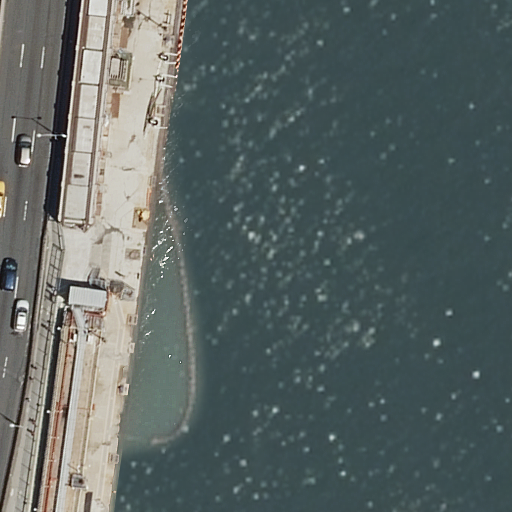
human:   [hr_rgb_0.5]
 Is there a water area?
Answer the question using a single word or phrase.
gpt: yes

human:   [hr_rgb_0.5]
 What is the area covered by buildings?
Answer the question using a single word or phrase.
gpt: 117m2

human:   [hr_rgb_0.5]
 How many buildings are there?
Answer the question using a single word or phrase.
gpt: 2

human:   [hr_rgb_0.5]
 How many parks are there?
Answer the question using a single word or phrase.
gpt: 1

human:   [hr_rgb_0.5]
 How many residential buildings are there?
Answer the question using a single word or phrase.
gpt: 2

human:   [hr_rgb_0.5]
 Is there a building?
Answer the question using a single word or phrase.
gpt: yes

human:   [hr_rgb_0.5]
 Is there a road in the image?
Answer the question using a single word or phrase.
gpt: yes

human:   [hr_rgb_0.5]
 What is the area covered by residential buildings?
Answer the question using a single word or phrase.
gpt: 117m2

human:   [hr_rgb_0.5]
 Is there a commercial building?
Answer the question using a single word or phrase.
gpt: no

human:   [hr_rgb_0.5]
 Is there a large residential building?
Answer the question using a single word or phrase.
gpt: no

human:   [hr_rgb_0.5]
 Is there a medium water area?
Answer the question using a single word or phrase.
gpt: no

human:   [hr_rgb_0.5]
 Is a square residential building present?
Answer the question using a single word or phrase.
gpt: no

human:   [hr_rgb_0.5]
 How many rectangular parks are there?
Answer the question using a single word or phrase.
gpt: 0

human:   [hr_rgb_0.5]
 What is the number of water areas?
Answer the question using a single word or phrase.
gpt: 1

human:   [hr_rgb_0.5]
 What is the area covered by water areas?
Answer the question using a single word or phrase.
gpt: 7650m2

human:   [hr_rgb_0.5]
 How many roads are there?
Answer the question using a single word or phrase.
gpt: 2

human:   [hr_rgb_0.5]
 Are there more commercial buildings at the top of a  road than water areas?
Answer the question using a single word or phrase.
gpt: no

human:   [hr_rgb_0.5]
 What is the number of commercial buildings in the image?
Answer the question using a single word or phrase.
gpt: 0

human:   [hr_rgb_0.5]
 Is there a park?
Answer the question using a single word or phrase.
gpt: yes

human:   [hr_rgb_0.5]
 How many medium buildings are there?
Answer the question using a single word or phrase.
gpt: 1

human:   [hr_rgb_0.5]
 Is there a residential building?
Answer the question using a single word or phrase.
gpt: yes

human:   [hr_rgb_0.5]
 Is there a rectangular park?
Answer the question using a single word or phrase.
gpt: no

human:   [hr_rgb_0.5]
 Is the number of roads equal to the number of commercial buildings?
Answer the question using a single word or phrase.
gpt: no

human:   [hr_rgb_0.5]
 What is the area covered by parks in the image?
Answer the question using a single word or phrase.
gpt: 8197m2

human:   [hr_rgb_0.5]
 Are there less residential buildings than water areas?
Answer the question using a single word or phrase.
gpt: no

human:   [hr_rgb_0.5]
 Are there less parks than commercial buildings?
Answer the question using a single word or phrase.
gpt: no

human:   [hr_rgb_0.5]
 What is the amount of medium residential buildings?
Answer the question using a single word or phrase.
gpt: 1

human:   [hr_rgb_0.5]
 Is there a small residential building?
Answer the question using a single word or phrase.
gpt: yes

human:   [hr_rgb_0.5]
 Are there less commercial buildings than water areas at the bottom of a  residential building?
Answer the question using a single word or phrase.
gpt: yes

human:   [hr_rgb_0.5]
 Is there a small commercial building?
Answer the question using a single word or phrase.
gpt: no

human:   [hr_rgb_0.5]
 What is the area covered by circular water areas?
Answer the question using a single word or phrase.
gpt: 0m2

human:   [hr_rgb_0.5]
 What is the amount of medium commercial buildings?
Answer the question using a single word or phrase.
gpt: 0

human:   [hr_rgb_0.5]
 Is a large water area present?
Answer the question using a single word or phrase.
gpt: yes

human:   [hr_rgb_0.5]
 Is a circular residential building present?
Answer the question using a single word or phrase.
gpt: no

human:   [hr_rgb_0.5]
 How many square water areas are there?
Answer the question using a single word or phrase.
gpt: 0

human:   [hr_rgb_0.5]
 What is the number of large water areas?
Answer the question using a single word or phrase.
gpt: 1

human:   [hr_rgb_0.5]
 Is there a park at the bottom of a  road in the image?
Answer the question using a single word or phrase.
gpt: yes

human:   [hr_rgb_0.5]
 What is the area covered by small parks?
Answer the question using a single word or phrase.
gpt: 0m2

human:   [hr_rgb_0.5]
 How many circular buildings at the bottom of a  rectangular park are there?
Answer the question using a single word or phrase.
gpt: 0

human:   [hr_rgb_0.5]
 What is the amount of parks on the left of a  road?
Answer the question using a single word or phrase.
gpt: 1

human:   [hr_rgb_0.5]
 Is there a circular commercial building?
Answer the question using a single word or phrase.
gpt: no

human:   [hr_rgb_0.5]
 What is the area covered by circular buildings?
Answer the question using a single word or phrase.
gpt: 0m2

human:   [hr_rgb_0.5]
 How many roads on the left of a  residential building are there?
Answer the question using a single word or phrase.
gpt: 2

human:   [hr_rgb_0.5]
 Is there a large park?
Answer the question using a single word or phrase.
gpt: yes

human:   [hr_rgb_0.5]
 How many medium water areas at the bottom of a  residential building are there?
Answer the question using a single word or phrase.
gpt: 0

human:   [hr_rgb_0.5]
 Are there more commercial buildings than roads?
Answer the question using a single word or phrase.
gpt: no

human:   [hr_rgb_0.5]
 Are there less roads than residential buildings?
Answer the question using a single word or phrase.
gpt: no

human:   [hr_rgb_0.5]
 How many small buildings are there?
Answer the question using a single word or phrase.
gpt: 1

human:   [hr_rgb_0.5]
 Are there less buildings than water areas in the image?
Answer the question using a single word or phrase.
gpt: no

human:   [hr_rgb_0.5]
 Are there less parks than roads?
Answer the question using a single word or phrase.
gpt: yes

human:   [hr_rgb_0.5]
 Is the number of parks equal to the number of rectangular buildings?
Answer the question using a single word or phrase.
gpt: no

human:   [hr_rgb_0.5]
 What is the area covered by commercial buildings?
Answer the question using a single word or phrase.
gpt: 0m2

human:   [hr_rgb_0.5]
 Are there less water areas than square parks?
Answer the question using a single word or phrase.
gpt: no

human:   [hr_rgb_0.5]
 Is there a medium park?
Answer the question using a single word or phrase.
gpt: no

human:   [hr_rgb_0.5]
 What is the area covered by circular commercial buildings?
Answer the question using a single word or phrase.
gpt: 0m2

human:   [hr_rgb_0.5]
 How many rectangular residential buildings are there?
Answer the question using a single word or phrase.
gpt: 2

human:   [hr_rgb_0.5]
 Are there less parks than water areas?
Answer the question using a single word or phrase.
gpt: no

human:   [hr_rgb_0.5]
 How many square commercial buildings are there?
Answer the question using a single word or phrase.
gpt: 0

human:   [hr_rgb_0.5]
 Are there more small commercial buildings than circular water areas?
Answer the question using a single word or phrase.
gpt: no

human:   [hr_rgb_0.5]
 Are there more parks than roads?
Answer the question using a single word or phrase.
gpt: no

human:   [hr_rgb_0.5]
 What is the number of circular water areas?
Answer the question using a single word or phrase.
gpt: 0

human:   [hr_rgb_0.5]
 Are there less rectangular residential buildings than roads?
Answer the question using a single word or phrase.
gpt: no

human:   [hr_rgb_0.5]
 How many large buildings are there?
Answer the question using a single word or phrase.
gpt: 0

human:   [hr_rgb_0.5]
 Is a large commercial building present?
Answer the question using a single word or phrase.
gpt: no